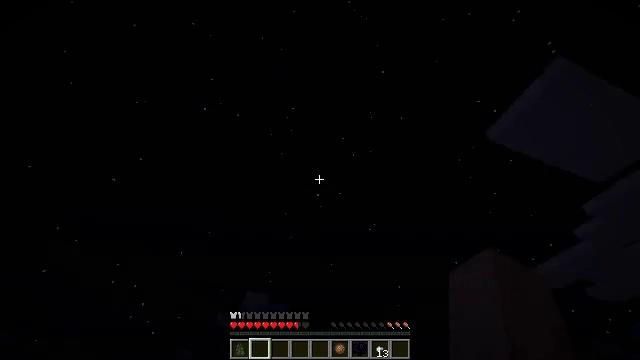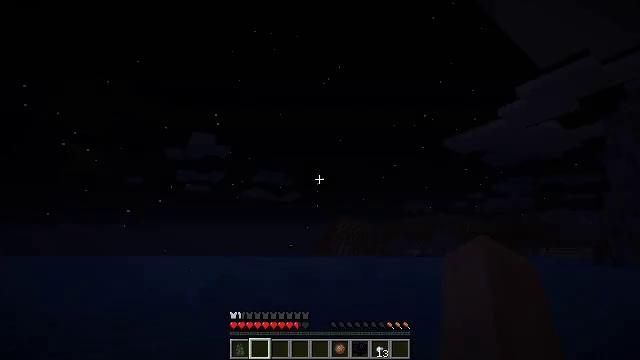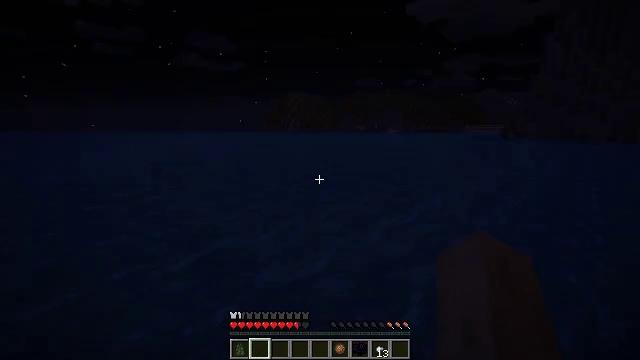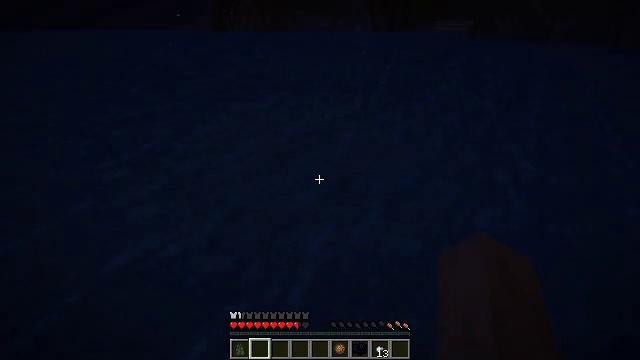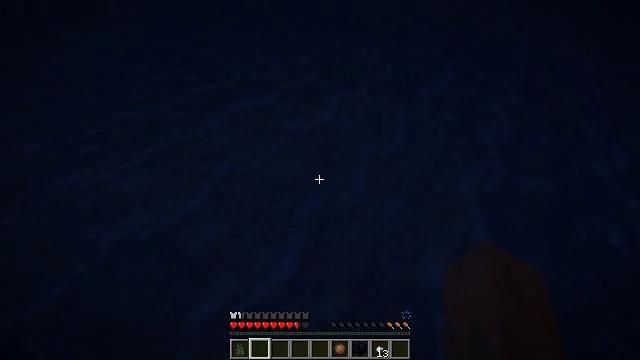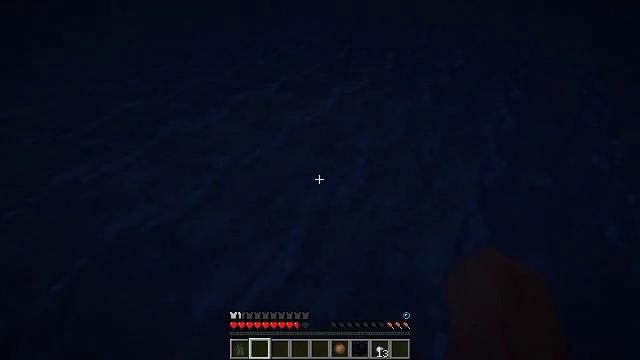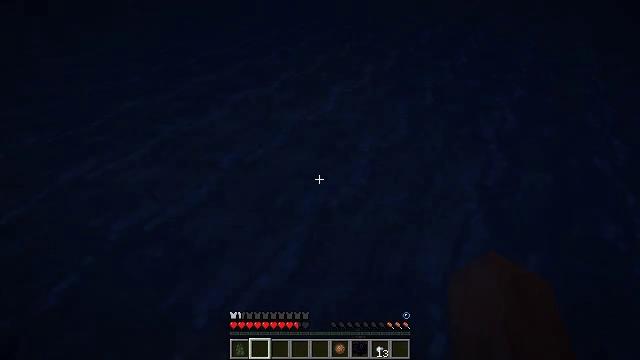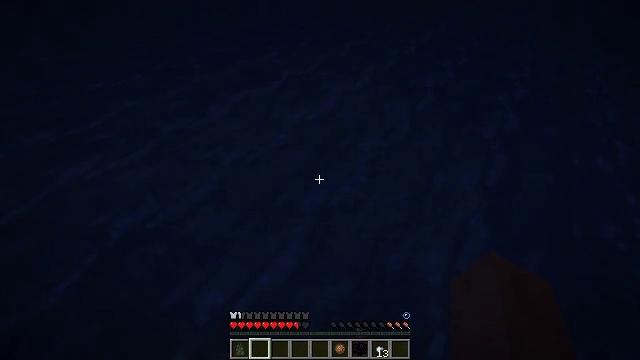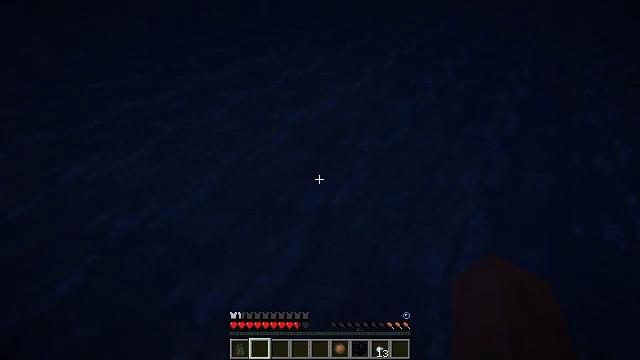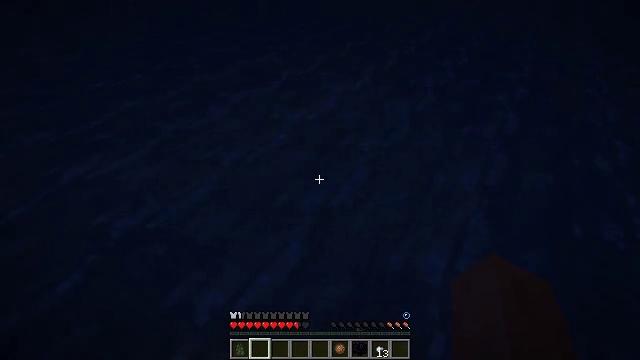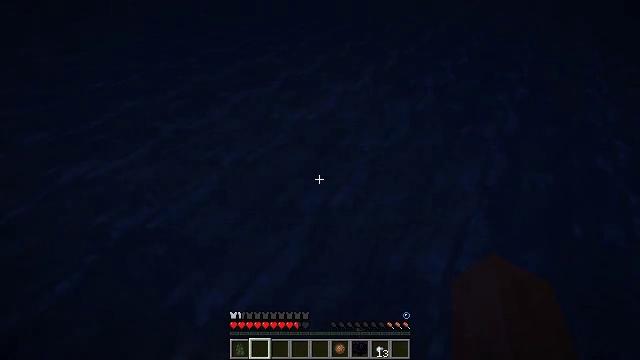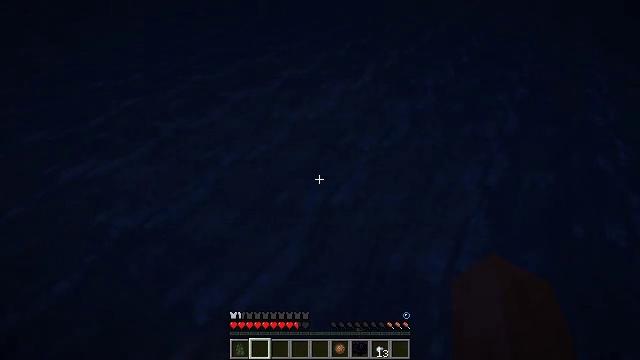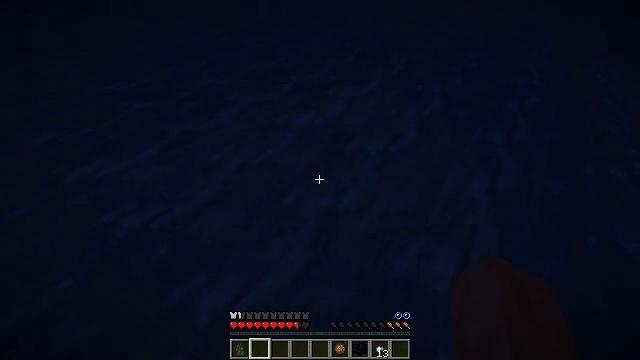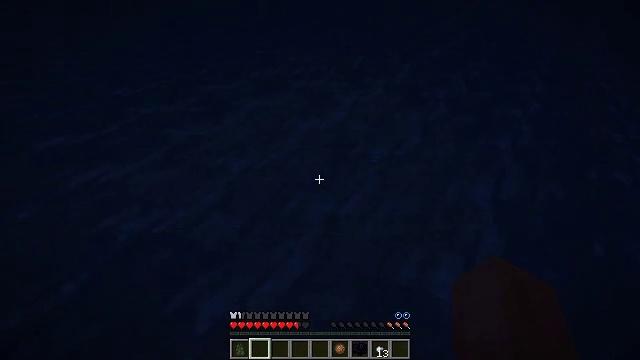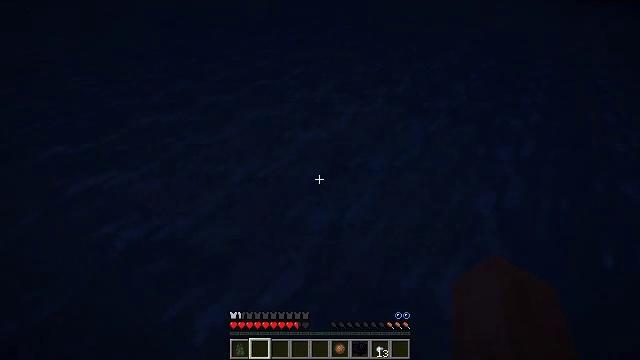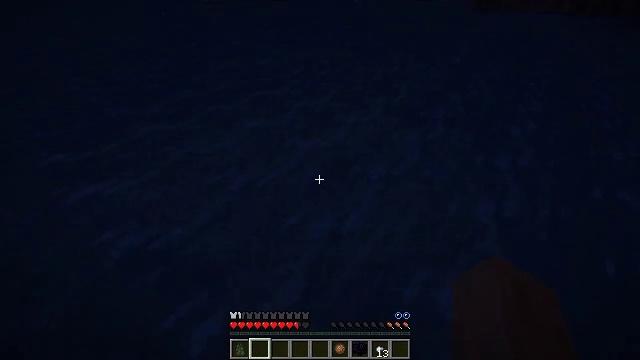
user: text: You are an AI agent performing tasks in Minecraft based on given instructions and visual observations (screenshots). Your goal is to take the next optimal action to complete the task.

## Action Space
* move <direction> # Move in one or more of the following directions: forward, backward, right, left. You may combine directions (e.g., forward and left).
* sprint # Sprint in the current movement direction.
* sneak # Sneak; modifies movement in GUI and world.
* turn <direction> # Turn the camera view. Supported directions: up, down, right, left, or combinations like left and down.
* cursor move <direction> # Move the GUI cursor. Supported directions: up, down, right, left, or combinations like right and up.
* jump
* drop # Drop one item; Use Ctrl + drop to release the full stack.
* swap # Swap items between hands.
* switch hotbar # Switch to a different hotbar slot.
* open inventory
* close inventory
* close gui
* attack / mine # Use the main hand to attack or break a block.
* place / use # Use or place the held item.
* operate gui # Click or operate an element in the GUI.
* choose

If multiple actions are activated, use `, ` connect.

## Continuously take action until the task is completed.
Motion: motion action
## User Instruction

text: Collect the sea lantern for its light.
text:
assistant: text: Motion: turn right and down
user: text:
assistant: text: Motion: turn right and down
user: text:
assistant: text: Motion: turn right and down
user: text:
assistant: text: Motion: turn right and down
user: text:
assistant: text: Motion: turn down
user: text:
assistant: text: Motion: no_op
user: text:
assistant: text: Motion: no_op
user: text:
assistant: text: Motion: no_op
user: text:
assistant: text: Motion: no_op
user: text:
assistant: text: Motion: no_op
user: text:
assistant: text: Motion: no_op
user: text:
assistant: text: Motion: turn left and up
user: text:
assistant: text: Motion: turn up
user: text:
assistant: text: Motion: turn up
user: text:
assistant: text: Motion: turn up
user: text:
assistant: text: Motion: turn right and up
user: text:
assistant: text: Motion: turn right and up
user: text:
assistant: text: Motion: turn right and up
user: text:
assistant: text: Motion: turn right and up
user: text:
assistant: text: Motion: turn right
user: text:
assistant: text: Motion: turn right and up
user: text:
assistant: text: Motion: turn right and up
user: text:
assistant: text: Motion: turn right and up
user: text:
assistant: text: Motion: turn right and up
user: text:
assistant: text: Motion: no_op
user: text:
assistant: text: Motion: no_op
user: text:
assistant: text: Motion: no_op
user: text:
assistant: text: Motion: no_op
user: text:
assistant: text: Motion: no_op
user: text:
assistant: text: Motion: no_op